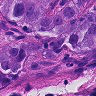
Metastatic tissue present: yes